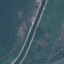
Land use / land cover class: River